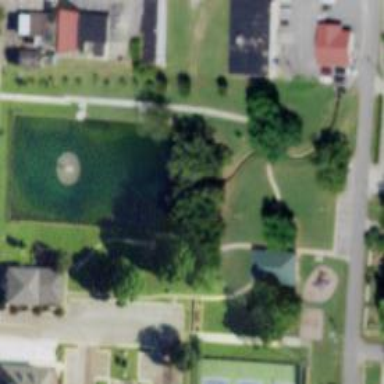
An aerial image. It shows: Park.